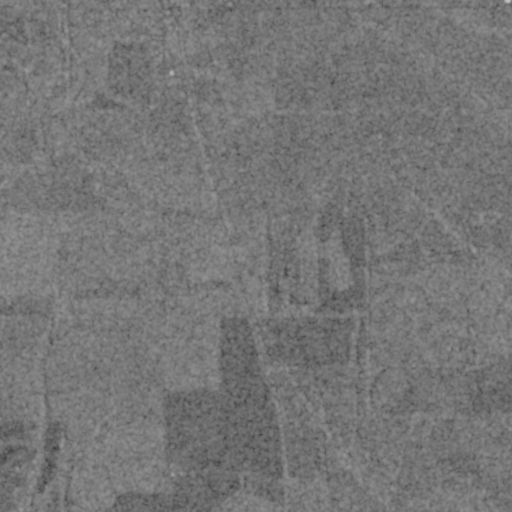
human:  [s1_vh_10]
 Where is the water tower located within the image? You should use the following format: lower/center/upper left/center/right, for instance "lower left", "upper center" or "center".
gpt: The water tower is located in the upper right of the image.
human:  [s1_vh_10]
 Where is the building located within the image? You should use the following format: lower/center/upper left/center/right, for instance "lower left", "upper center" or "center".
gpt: The building is located in the upper left of the image.
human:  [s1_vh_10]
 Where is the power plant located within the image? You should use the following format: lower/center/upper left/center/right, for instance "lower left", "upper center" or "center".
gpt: There is no power plant in the image.

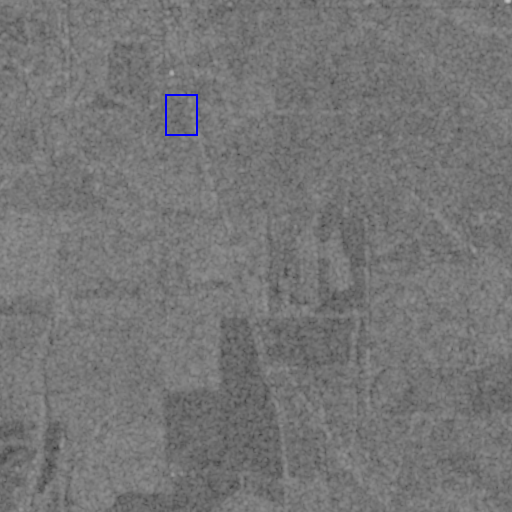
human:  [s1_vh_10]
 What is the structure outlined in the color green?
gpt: There is no green outline.
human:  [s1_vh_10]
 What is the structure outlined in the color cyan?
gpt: There is no structure outlined in cyan.